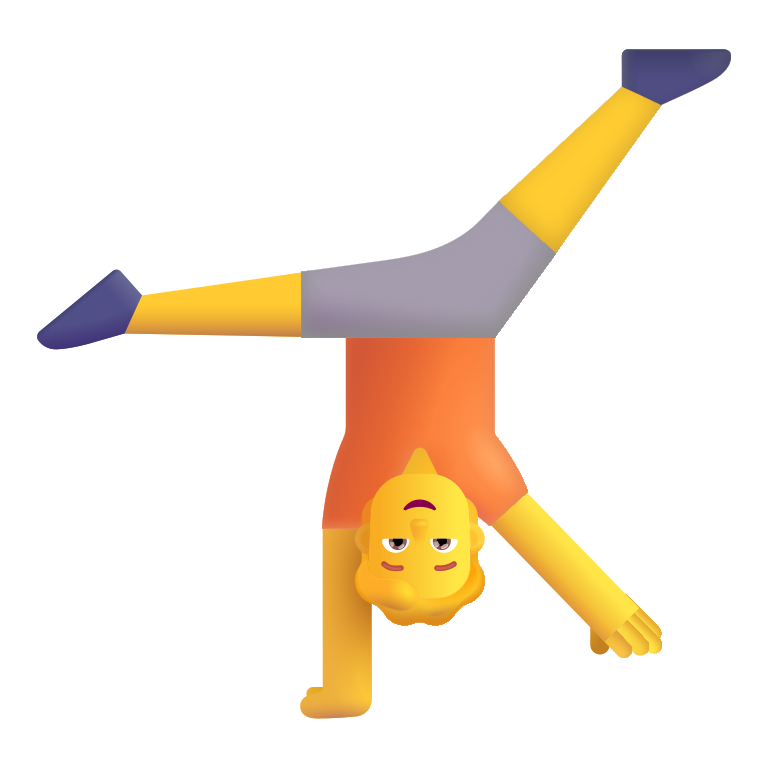
person cartwheeling color default